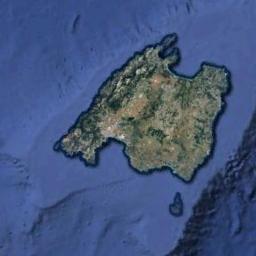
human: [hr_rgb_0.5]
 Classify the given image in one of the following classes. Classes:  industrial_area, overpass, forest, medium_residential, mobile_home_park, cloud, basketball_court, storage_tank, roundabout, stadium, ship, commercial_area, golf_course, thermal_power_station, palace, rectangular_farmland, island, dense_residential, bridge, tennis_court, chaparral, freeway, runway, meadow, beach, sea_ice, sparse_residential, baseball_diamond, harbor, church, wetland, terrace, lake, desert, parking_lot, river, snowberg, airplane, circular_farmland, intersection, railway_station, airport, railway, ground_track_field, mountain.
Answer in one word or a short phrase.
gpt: island